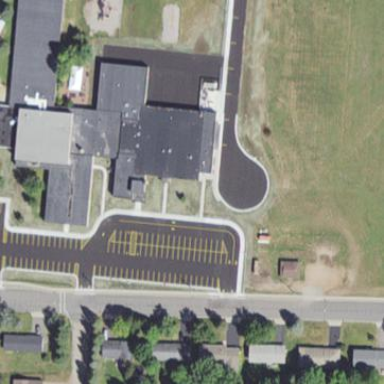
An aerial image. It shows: School building.